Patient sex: M
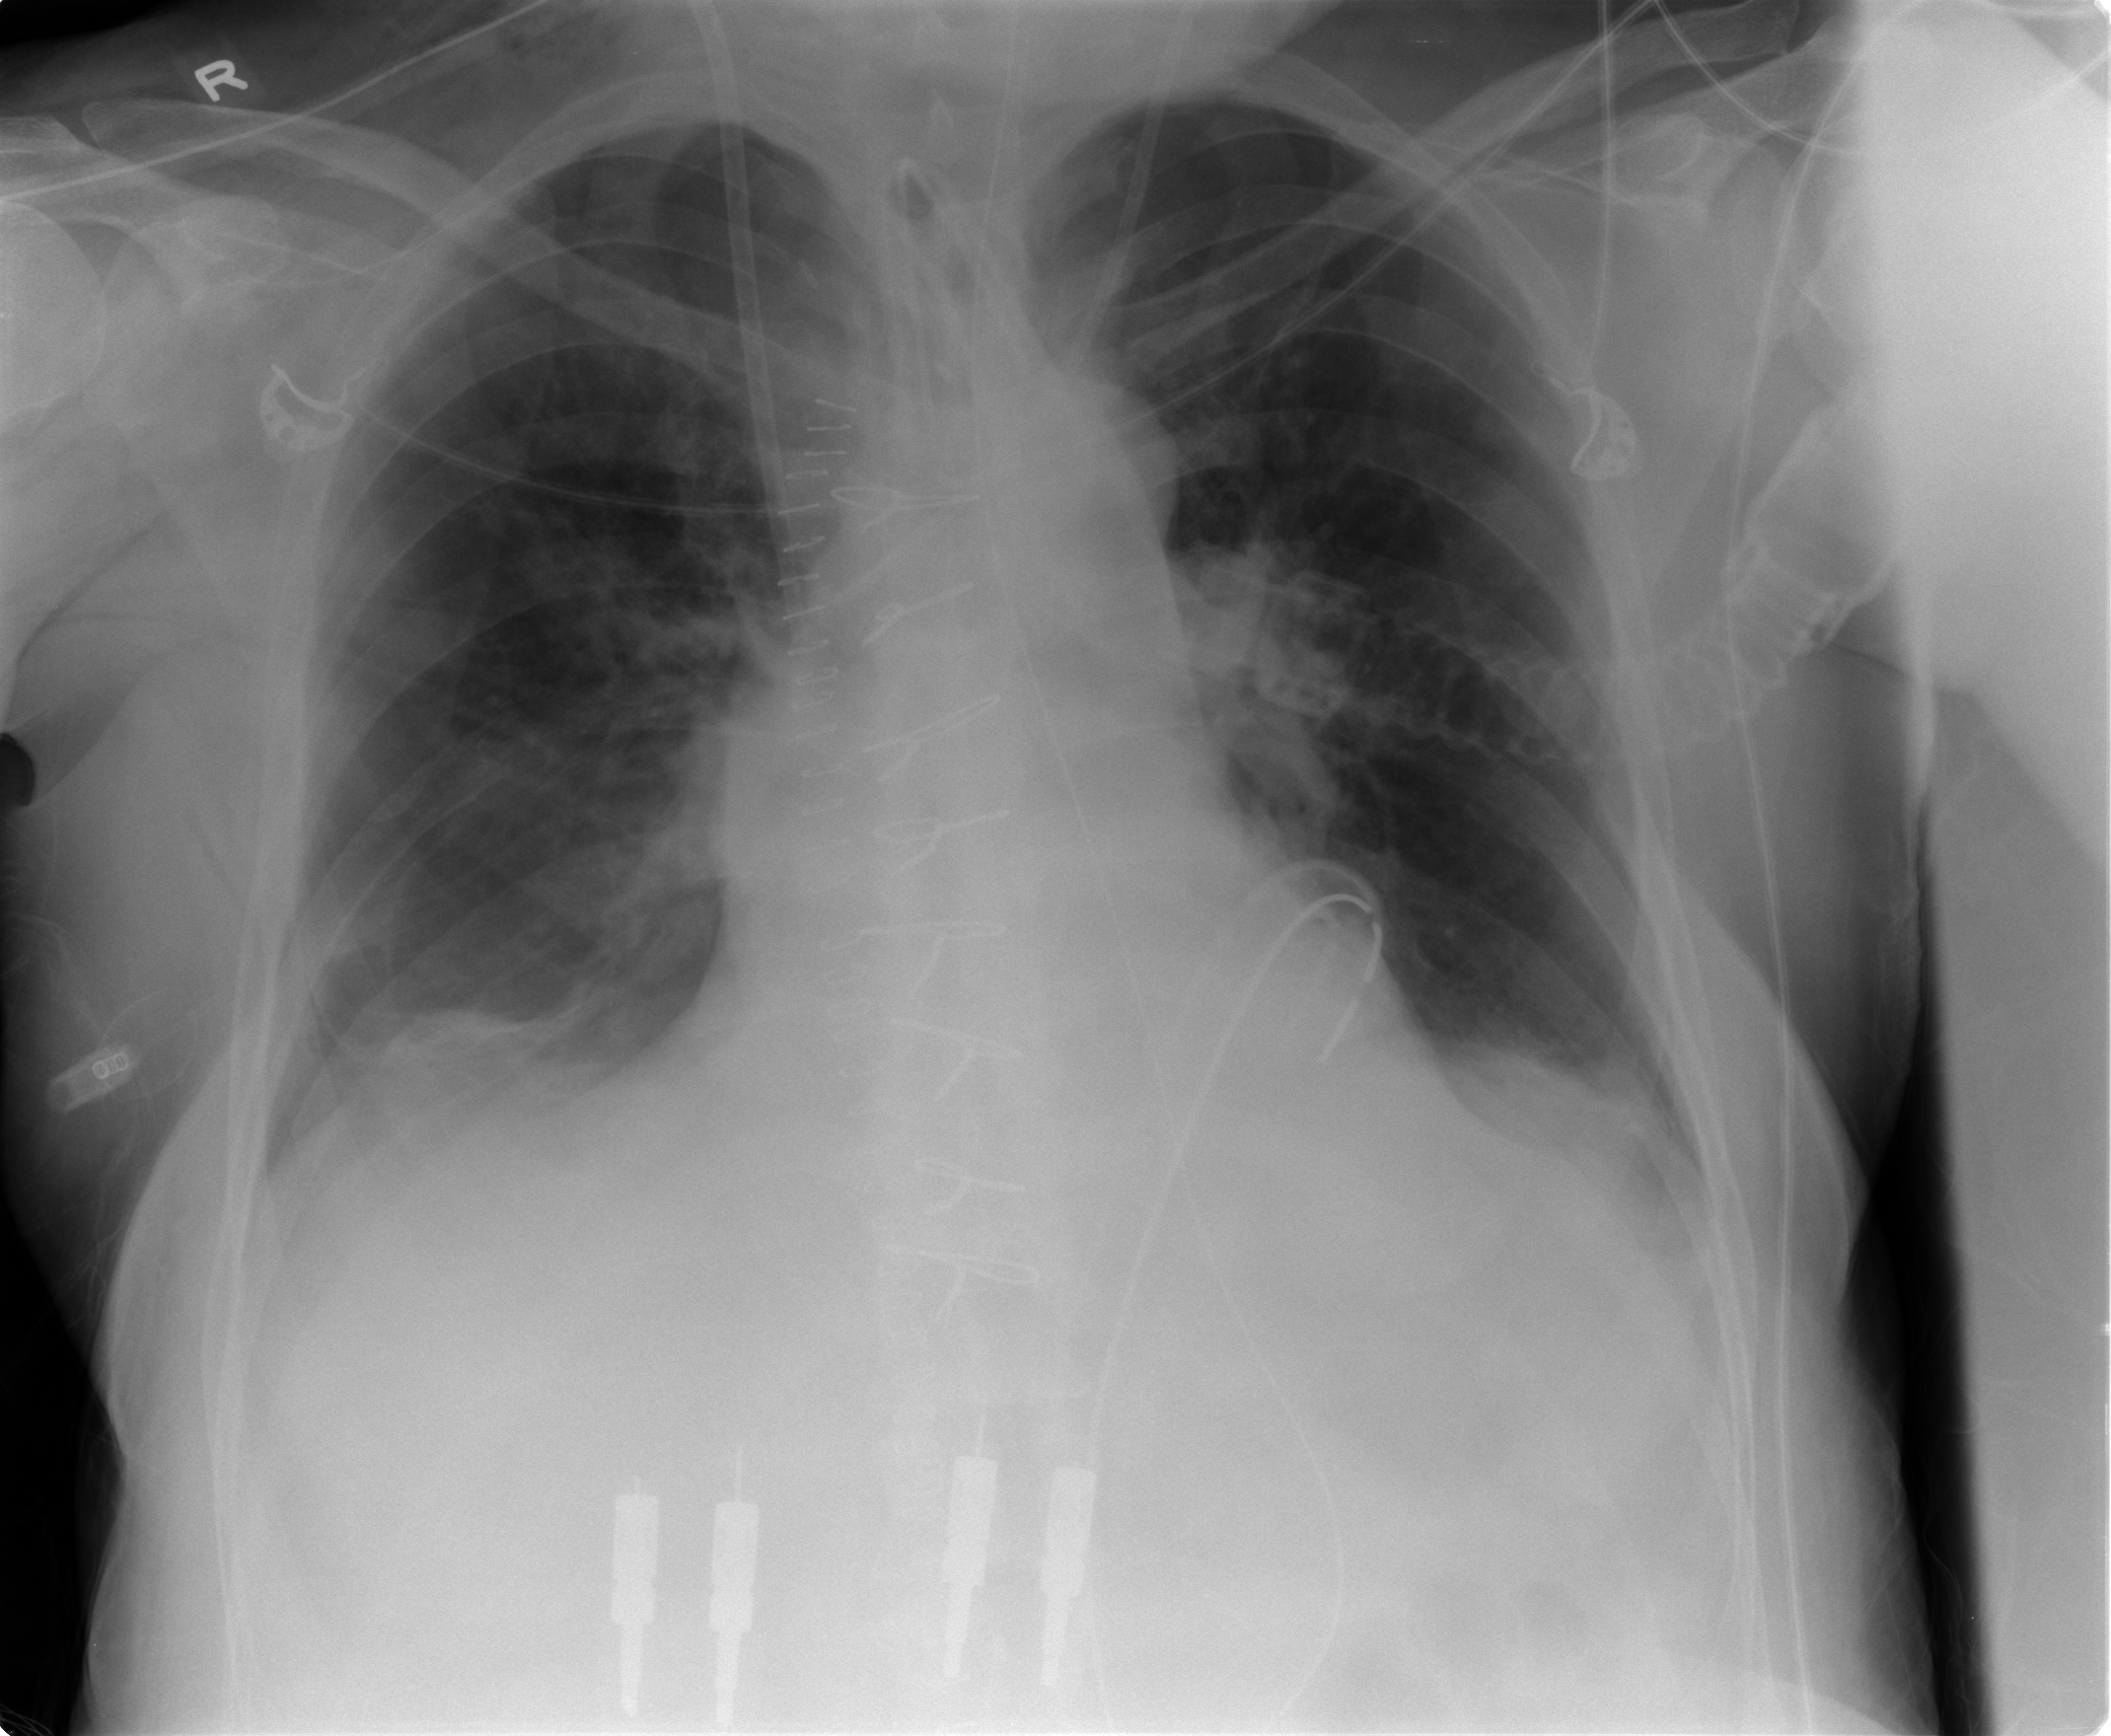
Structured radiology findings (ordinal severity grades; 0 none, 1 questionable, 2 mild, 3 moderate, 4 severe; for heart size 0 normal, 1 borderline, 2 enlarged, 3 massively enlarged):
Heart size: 0
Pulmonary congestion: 2
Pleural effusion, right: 1
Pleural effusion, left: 1
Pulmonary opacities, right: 1
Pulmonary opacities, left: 0
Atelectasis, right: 2
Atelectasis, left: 2